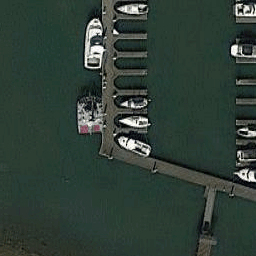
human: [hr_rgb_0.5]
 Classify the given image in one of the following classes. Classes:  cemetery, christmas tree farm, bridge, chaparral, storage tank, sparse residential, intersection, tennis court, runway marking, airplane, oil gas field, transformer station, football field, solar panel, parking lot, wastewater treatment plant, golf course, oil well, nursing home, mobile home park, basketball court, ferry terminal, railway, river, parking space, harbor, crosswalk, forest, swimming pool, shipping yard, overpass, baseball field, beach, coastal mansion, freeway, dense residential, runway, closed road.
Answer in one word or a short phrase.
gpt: harbor